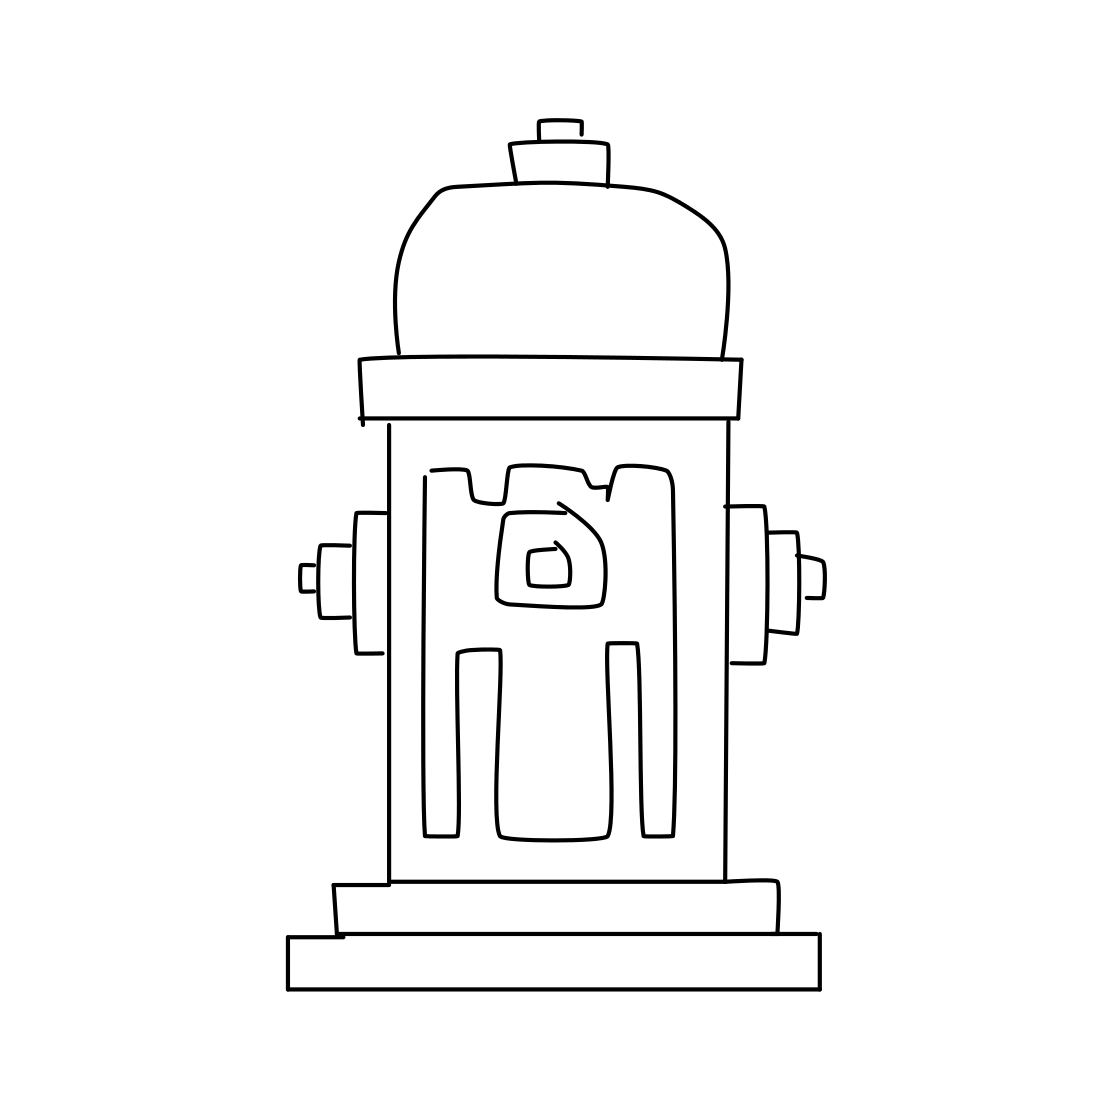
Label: fire hydrant